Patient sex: M
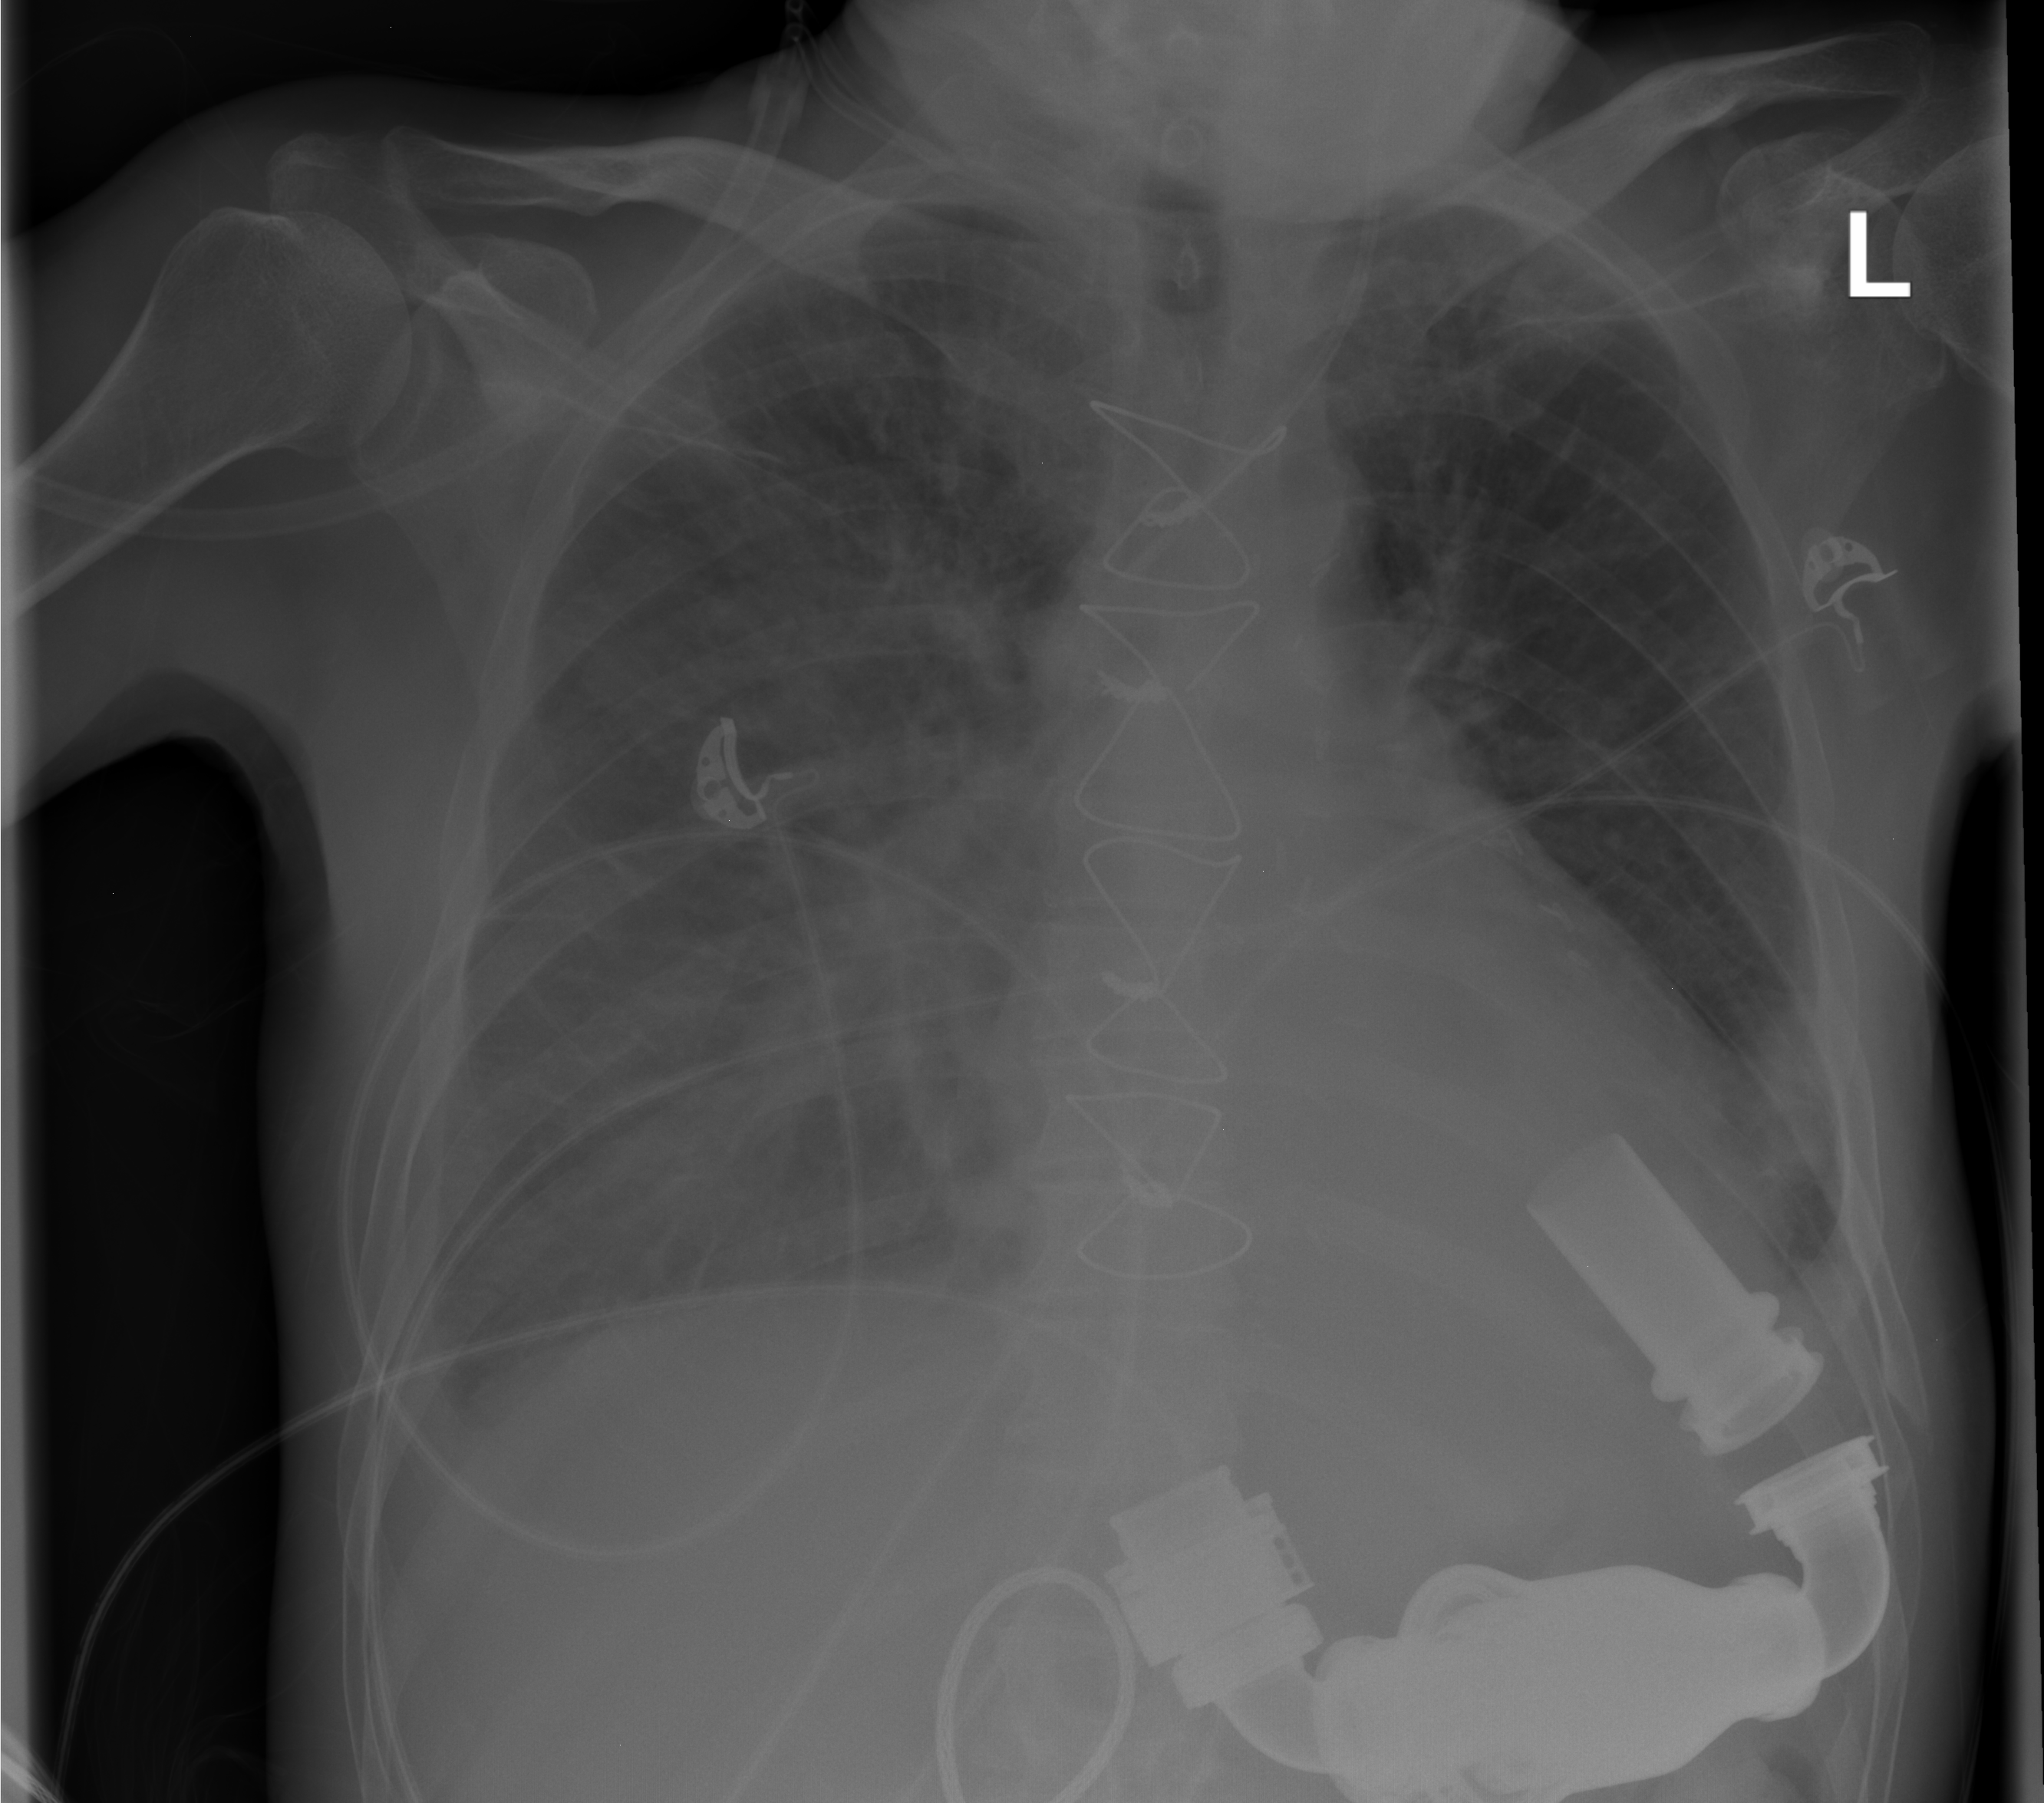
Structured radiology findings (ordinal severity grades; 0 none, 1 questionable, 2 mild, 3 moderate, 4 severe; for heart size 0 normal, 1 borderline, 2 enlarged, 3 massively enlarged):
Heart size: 2
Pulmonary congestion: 2
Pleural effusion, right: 1
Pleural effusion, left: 2
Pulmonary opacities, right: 2
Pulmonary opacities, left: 2
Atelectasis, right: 2
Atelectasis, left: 2